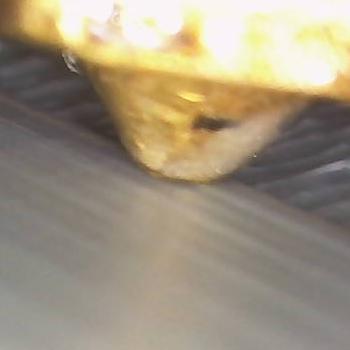
Flow rate: 100%